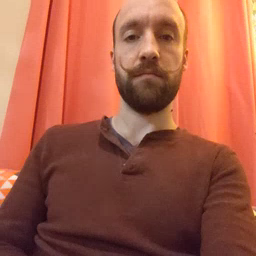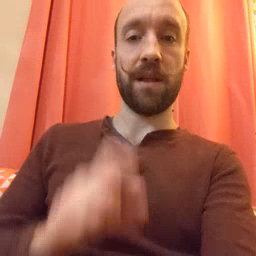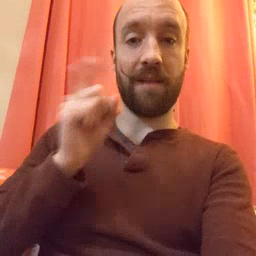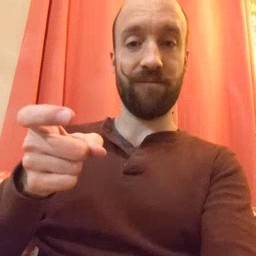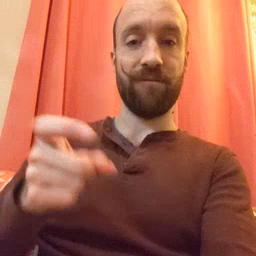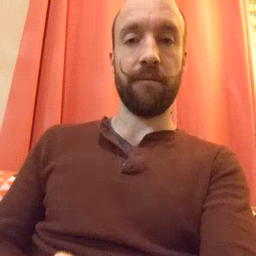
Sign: gift